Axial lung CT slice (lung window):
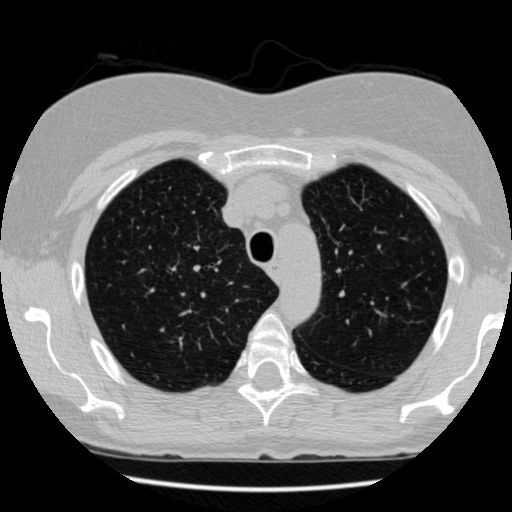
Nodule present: no